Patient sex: F
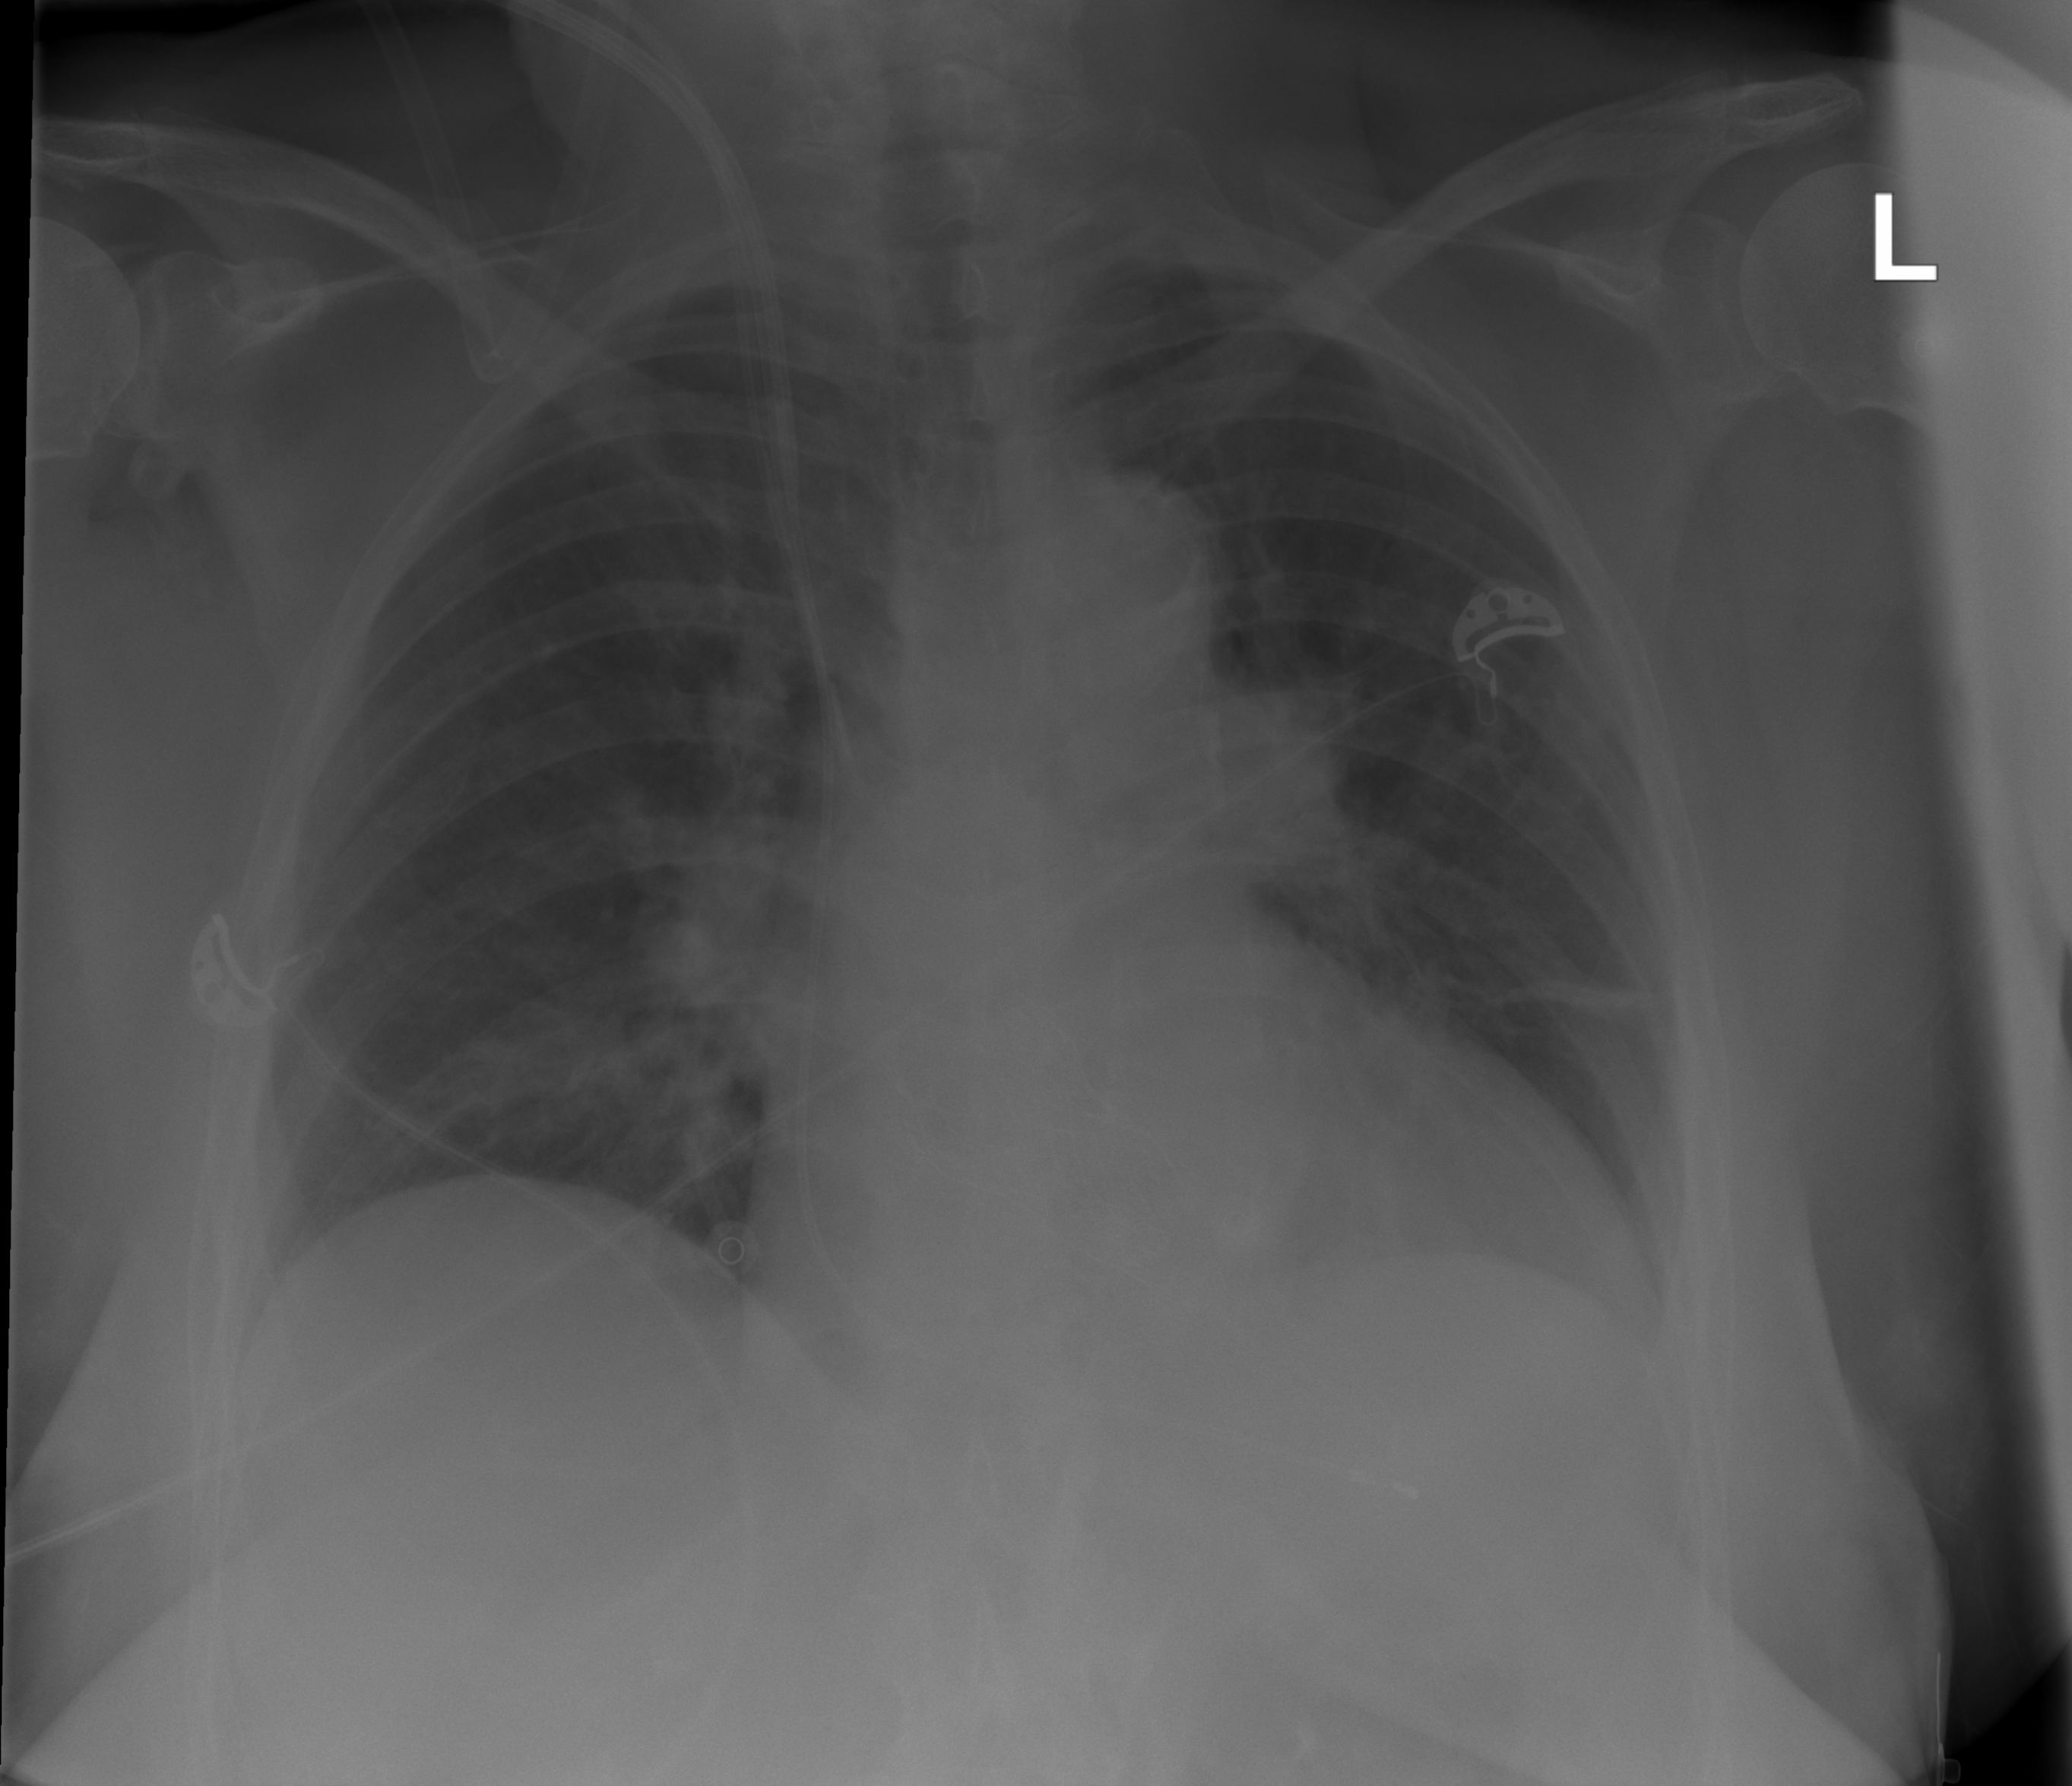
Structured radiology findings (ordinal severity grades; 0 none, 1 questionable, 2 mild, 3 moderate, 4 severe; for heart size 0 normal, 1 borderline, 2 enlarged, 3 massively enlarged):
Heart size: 2
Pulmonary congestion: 2
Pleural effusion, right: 0
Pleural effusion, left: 0
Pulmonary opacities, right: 2
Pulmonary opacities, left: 2
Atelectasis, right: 2
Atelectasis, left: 2